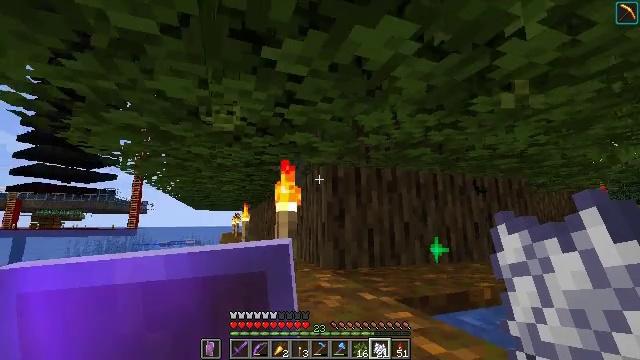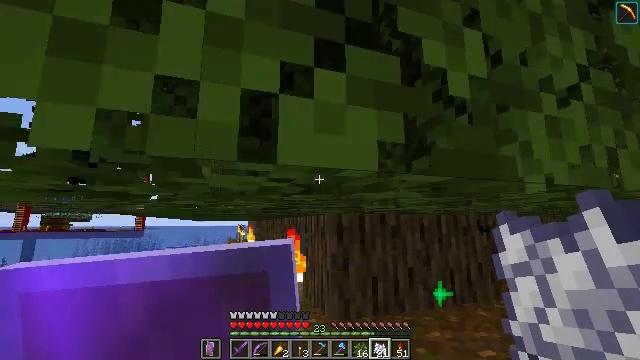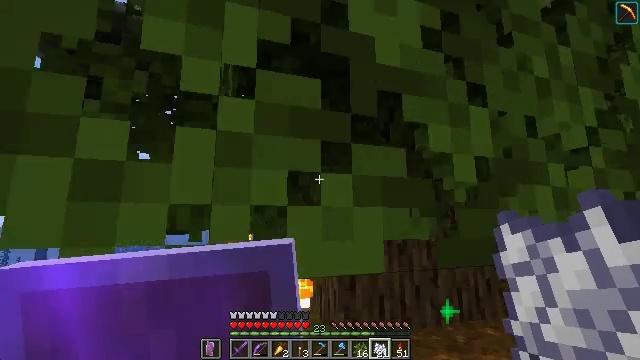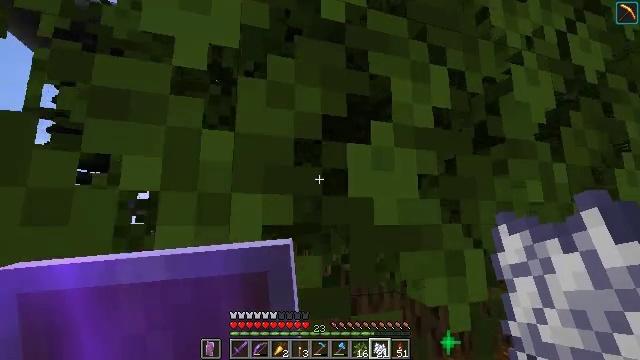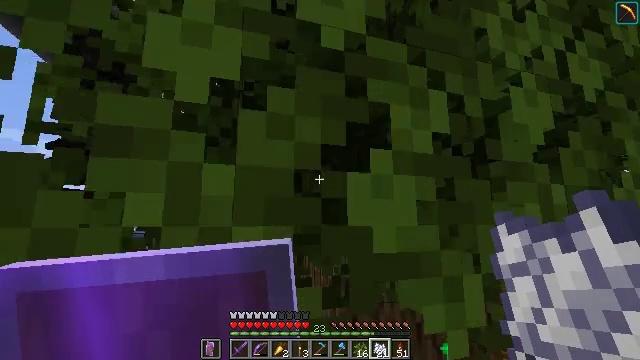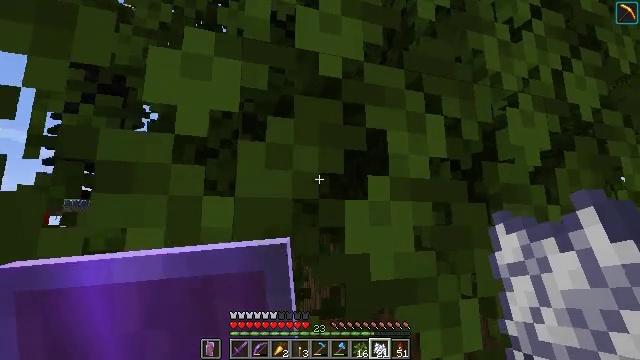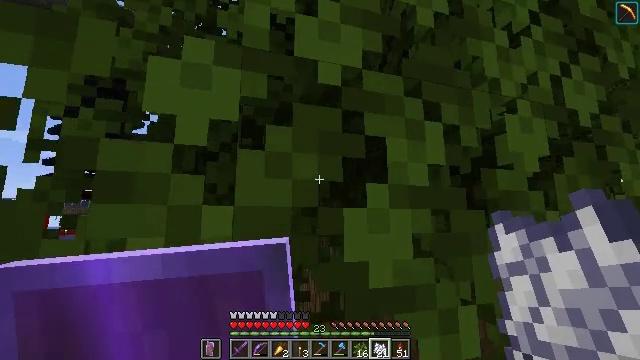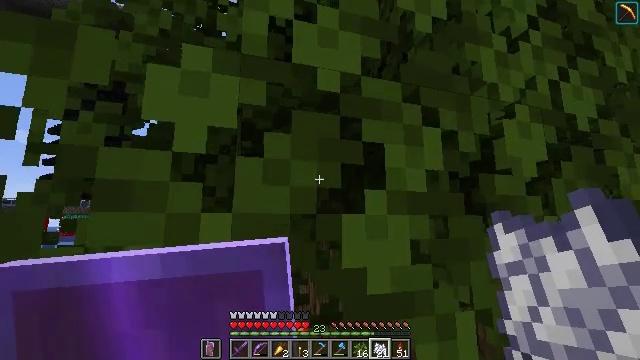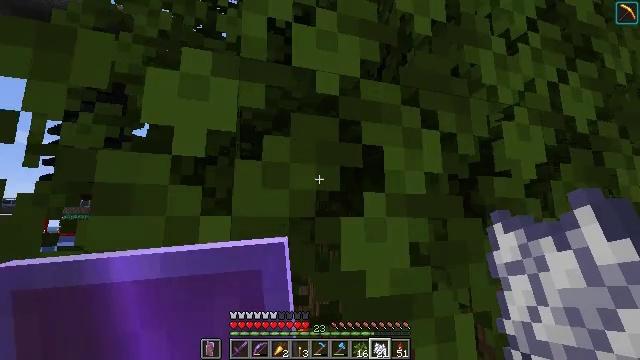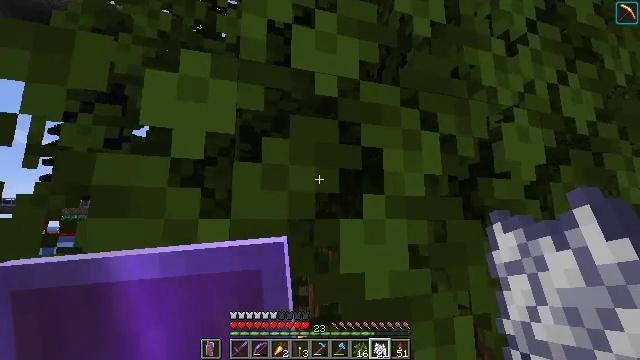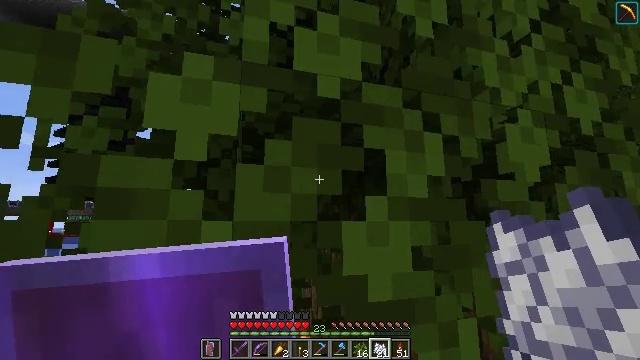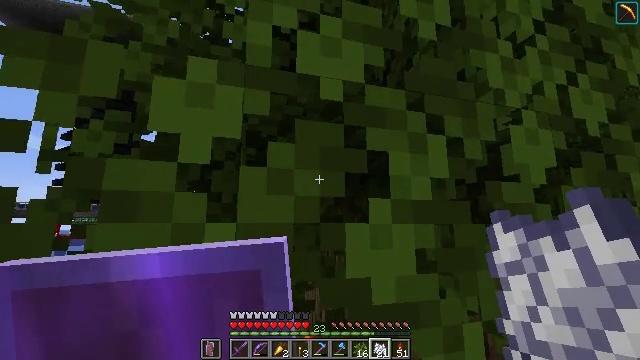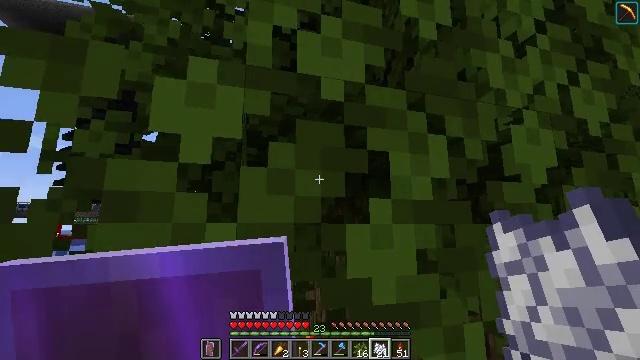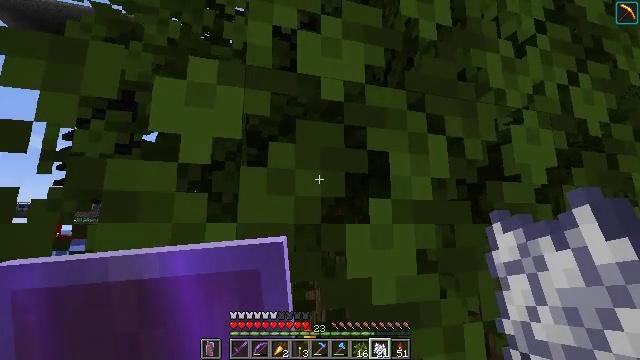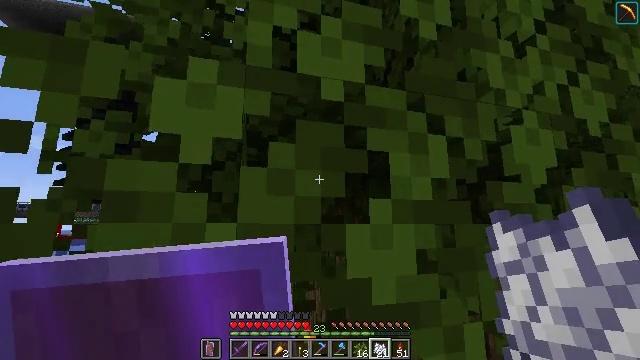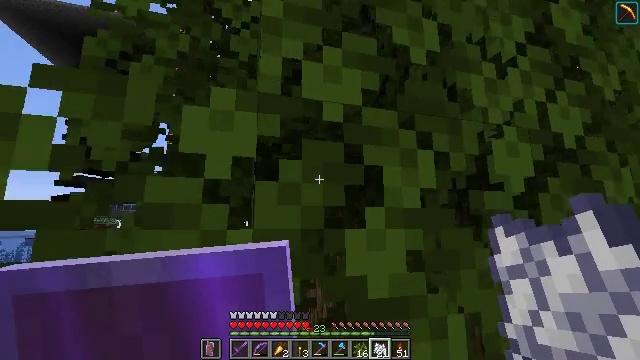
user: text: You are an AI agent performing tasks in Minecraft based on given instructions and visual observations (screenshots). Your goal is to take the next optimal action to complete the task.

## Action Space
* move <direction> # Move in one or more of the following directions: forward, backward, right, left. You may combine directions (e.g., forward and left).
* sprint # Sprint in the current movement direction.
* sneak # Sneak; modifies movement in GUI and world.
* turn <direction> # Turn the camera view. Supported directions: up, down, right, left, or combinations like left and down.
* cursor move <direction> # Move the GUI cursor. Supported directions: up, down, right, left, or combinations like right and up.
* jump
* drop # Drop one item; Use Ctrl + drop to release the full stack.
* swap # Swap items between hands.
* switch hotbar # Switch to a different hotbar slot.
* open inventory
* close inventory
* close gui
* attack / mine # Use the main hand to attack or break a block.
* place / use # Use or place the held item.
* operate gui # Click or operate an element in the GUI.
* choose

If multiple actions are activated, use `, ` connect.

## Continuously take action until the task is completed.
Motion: motion action
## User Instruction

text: Remove oak leaves from branches.
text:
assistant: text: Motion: move back
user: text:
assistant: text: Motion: turn left
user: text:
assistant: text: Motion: no_op
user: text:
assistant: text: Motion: no_op
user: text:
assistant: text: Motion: no_op
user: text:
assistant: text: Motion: no_op
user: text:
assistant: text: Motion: no_op
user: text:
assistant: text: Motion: no_op
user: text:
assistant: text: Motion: no_op
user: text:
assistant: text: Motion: no_op
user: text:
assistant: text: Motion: no_op
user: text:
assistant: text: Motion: no_op
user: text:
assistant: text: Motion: no_op
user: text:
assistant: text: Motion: move back
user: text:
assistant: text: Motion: move back
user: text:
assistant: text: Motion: move back
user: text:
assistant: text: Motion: move back
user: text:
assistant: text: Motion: move back
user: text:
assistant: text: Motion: no_op
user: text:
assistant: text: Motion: no_op
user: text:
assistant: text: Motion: no_op
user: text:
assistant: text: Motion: no_op
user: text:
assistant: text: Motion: no_op
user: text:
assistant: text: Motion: no_op
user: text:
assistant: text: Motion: no_op
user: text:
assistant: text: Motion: no_op
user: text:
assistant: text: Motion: no_op
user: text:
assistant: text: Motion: no_op
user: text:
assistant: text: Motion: no_op
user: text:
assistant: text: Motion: no_op